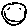
Label: smiley face